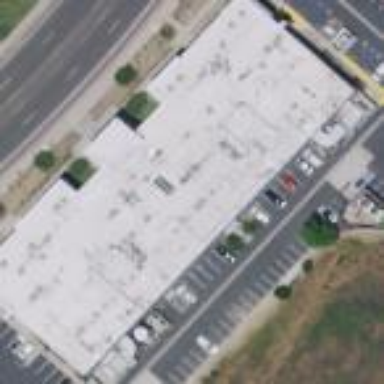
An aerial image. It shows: Industrial building.